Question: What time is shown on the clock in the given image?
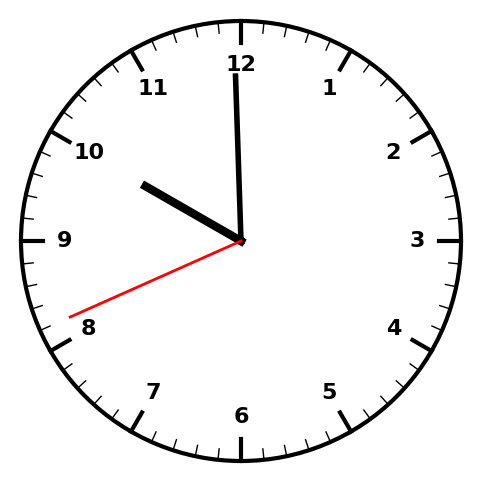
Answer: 09:59:41